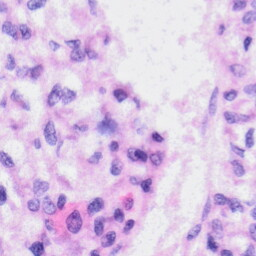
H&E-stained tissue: Liver